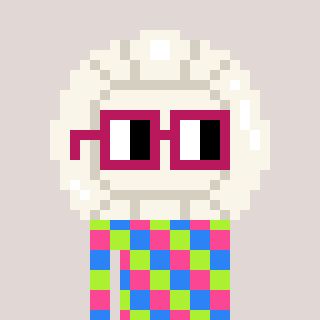
a pixel art character with square dark red glasses, a volleyball-shaped head and a peachy-colored body on a warm background